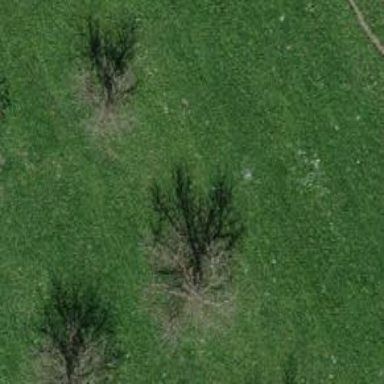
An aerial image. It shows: Agricultural area with broadleaved deciduous trees.